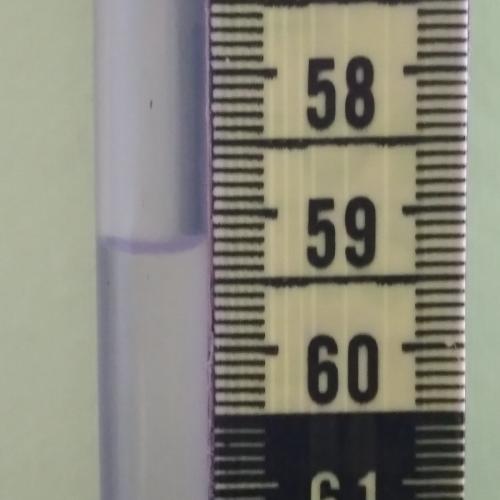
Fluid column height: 59.2 cm